Interaction volume radius: 5 \u00c5
Interaction volume height: 25 \u00c5
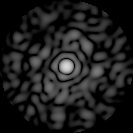
Disorder parameter: 0.7872